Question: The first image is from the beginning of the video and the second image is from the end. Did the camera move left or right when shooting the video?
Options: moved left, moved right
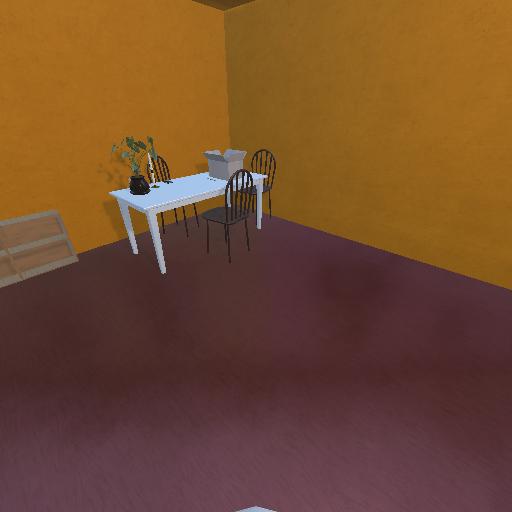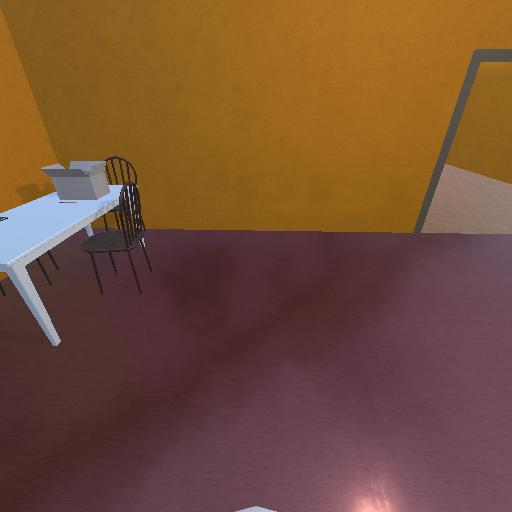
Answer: moved left